Interaction volume radius: 10 \u00c5
Interaction volume height: 20 \u00c5
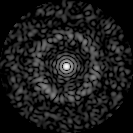
Disorder parameter: 0.8397